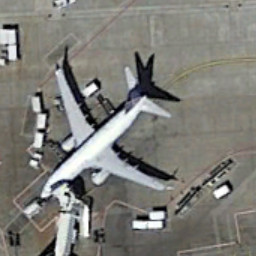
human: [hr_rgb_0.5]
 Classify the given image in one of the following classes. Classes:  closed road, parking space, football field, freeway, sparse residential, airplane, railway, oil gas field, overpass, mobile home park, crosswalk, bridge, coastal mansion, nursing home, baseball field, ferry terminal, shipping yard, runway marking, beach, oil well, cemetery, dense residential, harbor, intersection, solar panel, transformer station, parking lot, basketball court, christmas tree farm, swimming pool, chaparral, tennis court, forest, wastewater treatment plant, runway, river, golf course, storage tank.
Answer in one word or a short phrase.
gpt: airplane